Interaction volume radius: 5 \u00c5
Interaction volume height: 40 \u00c5
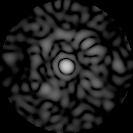
Disorder parameter: 0.8523